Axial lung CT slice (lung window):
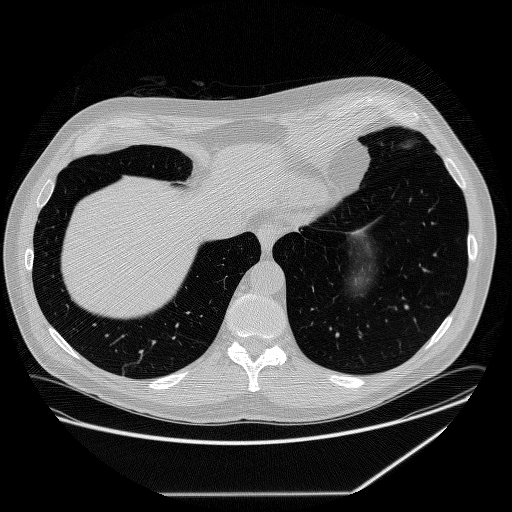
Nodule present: no